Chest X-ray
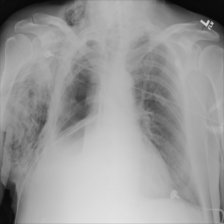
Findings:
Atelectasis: negative
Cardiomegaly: negative
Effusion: negative
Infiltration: negative
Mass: negative
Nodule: negative
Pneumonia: negative
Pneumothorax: positive
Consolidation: negative
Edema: negative
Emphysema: positive
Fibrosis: negative
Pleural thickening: negative
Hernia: negative